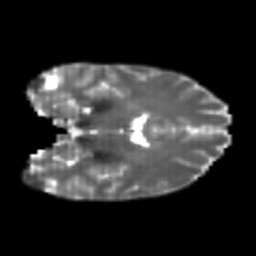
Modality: T2w
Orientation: coronal
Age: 26
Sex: female
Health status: healthy
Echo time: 0.074 s